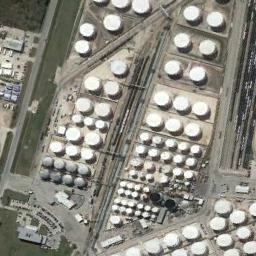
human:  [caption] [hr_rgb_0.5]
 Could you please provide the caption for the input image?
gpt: There are many storage tanks on the bare land .

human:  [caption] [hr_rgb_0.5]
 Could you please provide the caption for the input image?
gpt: There are many buildings of different sizes near the storage tanks .

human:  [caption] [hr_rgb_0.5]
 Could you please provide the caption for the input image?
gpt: There are many neatly arranged storage tanks and many pipelines in the factory .

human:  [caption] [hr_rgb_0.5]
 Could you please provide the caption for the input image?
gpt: There are five storage tanks on the side of the white house .

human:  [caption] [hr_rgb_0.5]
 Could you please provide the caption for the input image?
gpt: There are many storage tanks arranged neatly .